Question: I've run into a weird IE7 problem..
I have some standard CSS styled buttons with a background picture and a solid 1px blue border. They work as supposed except in IE7..
If I click inside a form element (textarea/input-field) it automatically adds a black border on my buttons.. Sometimes it also happends in other cases where elements are in focus/active..
You can see a simple example here

The thing is that I need the border on the buttons for styling reasons, so isn't there a way of disabling this behaviour in IE7 without removing the original border - either with CSS or jQuery?
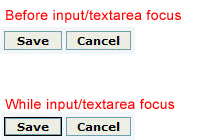
Answer: I blogged about this issue here: <URL>
Essentially you can use the following style to remove the offending border simply and effectively.
'''
input[type=submit],
input[type=reset],
input[type=button]
{
filter:chroma(color=#000000);
color:#010101;
}
'''